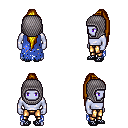
a pixel art fantasy rpg character, male body template, dark elf, purple skin, blue tattered cape, gold greaves, blonde extra-long topknot hairstyle, chain hood, ghillies, four views (front, back, left, right), 2x2 character sprite sheet, small pixel art, hard edges, no anti-aliasing